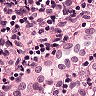
Metastatic tissue present: no